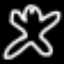
Label: frog